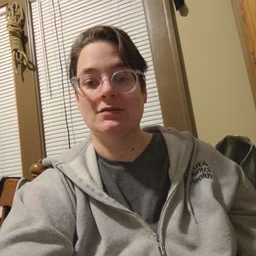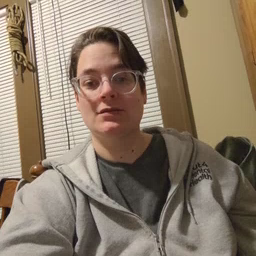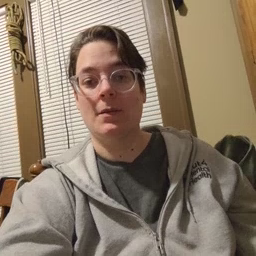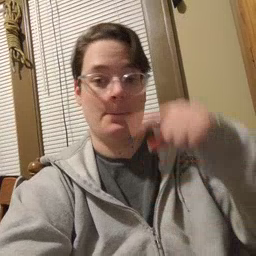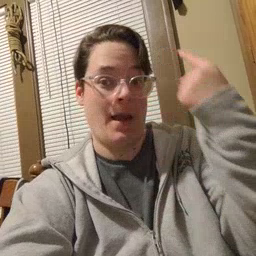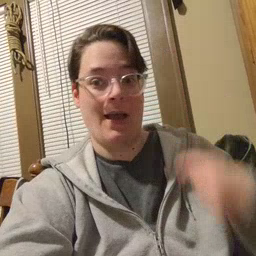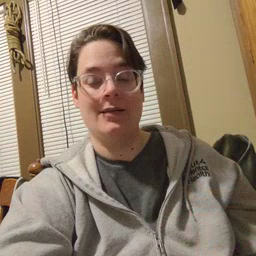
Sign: black